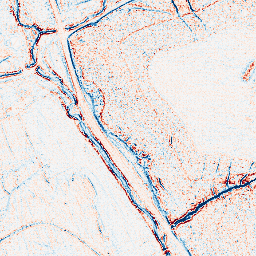
Category: edge_preserving
Decomposition family: anisotropic_diffusion
Decomposition parameters: iterations: 5
kappa: 50
gamma: 0.05
Upsampling method: linear_exact
Upsampling parameters: scale: 8
Upsampling scale: 8